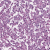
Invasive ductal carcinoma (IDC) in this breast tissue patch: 1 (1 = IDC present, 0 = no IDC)